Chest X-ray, PA view. Patient: 53 years old, sex M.
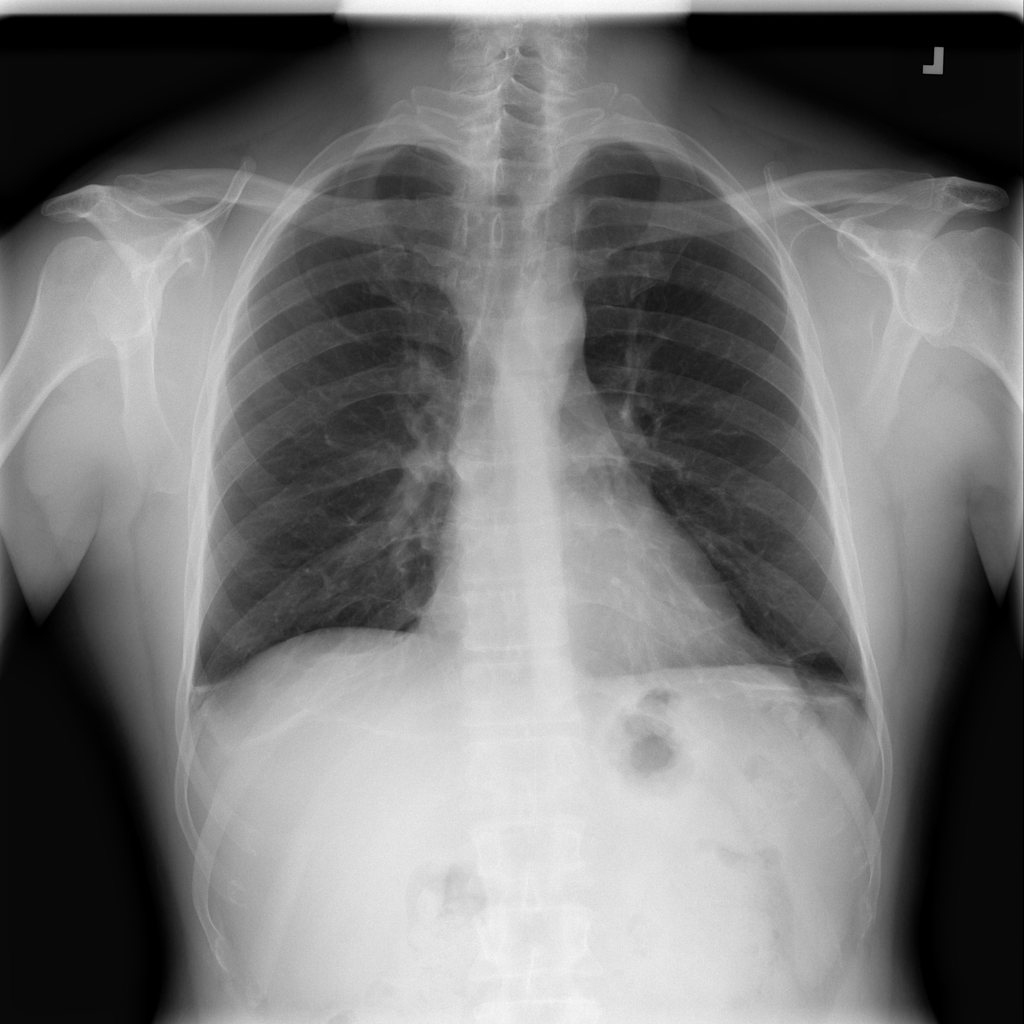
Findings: Fibrosis